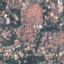
Label: Residential